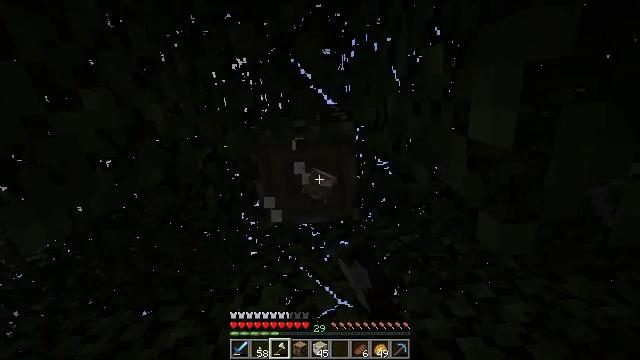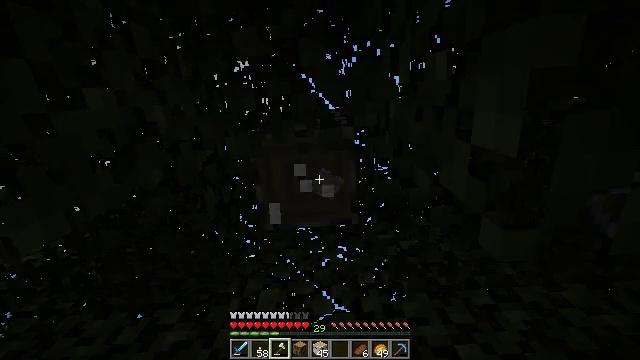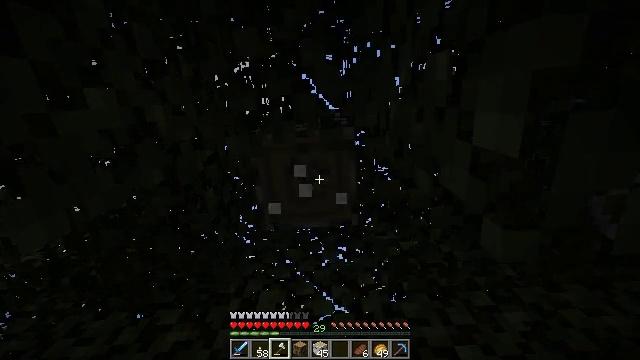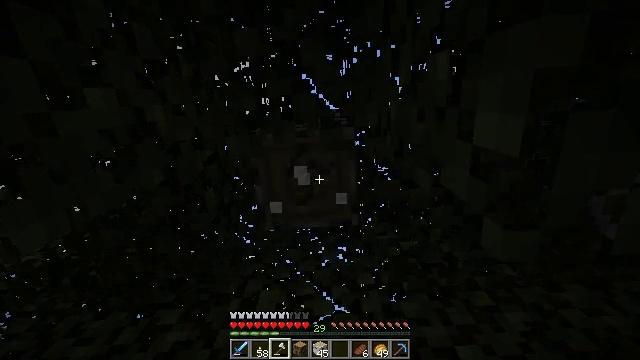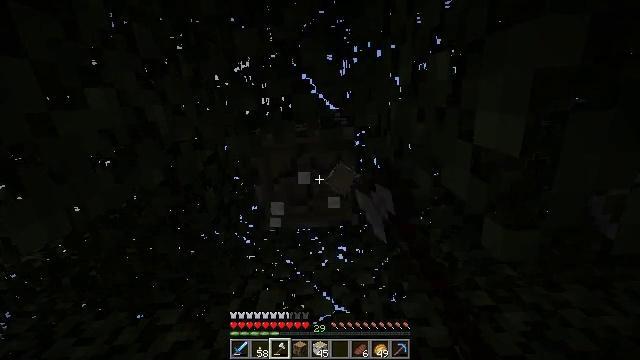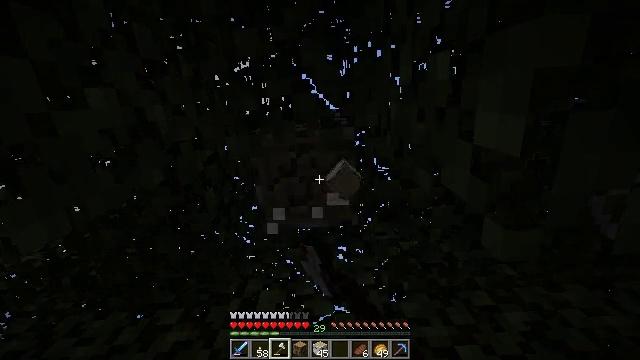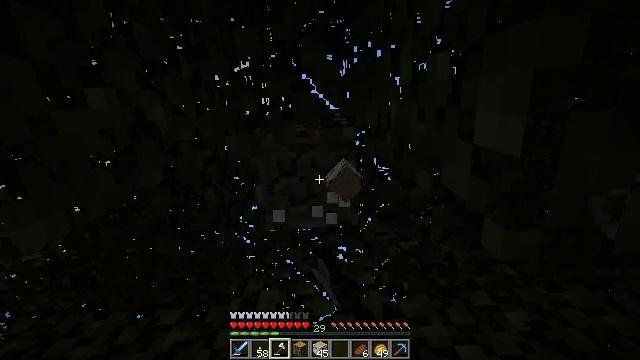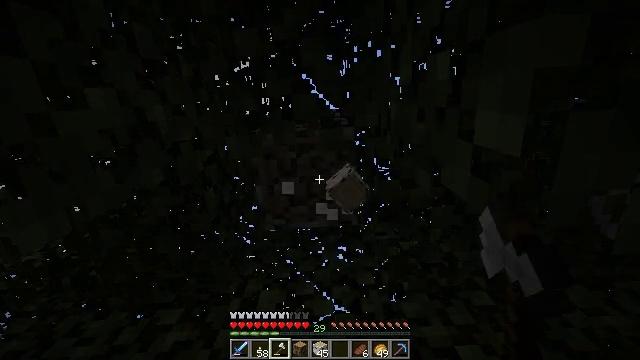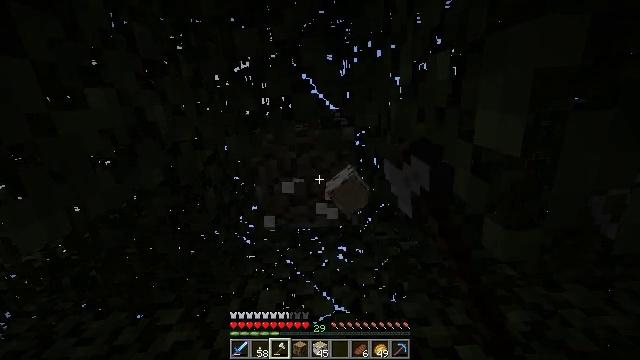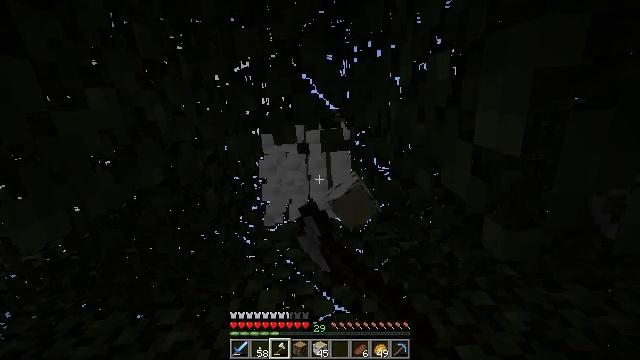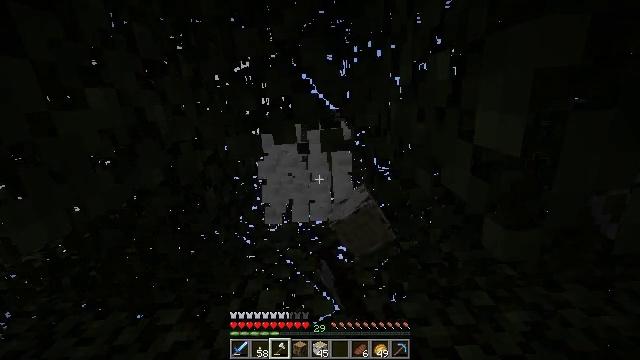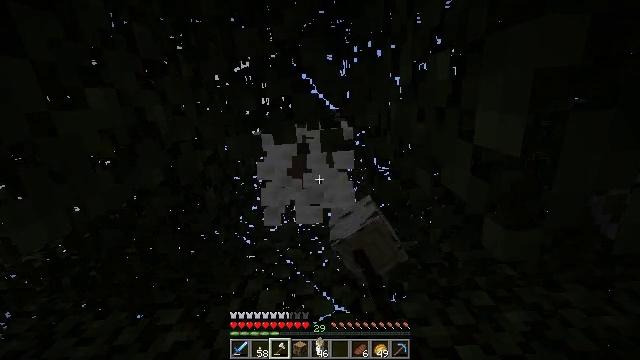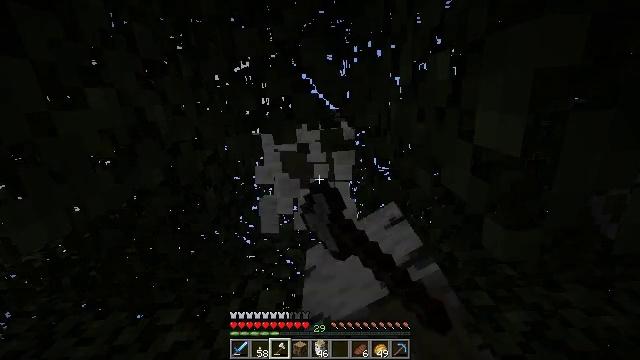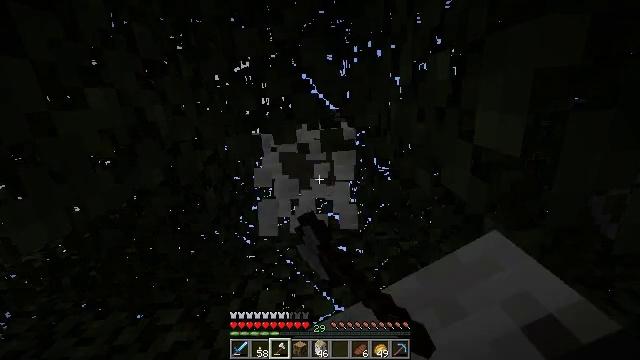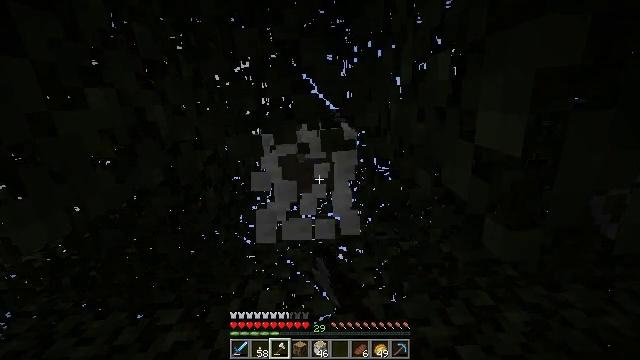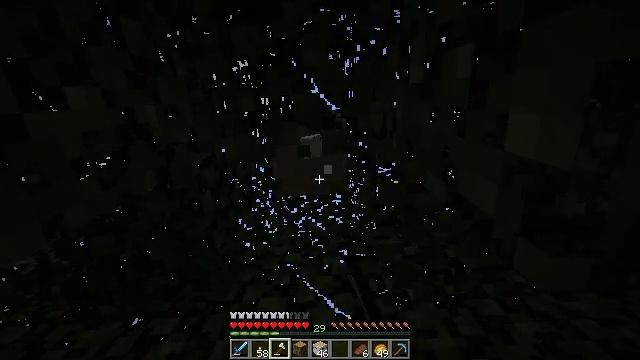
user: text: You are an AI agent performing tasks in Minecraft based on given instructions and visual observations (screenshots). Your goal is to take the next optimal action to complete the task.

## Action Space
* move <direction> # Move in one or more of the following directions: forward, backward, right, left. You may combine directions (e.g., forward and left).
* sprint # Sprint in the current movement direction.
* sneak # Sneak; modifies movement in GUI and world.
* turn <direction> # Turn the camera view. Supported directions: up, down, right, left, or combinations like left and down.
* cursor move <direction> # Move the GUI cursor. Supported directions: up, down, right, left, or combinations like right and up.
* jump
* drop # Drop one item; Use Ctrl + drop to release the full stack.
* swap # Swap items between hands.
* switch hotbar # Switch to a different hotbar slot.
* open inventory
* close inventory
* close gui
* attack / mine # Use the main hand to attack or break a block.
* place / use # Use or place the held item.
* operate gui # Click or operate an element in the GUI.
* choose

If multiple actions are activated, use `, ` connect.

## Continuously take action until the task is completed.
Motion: motion action
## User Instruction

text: Chop down the birch log.
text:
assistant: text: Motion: turn right, attack / mine
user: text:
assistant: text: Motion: attack / mine
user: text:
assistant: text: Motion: attack / mine
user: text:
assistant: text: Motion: attack / mine
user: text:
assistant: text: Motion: attack / mine
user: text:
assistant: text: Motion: attack / mine
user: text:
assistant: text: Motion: attack / mine
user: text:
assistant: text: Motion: attack / mine
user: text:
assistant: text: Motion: attack / mine
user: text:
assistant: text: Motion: attack / mine
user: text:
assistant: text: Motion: attack / mine
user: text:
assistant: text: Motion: attack / mine
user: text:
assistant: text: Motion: attack / mine
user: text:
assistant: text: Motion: move forward
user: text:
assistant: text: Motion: move forward, jump
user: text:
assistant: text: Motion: move forward, jump
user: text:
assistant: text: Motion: move forward, jump
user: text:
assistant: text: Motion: move forward, jump
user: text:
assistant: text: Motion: move forward, jump
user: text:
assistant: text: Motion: move forward, jump
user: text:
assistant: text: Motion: move forward
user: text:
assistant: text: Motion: move forward
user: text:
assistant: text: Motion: no_op
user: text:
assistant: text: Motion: turn up
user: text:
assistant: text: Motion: turn up
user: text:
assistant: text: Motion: turn up
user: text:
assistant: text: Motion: attack / mine
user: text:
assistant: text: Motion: attack / mine
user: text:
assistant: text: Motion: attack / mine
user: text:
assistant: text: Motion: attack / mine